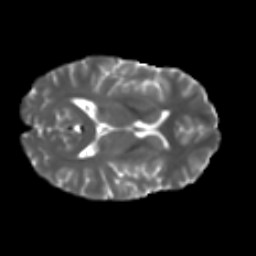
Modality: T2w
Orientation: axial
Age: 30
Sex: female
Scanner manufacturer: ge
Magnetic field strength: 3 T
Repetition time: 7.8 s
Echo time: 0.061 s